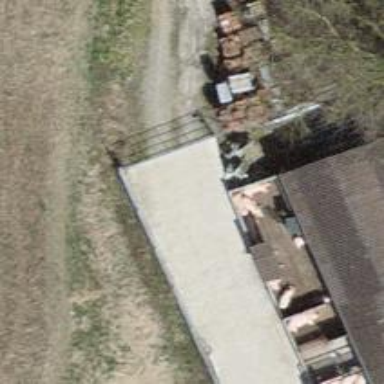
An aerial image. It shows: Gate.